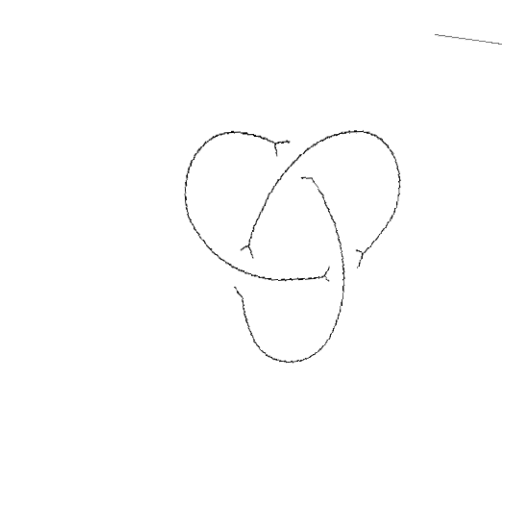
Crossing number: 3